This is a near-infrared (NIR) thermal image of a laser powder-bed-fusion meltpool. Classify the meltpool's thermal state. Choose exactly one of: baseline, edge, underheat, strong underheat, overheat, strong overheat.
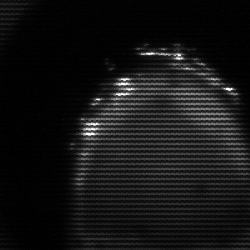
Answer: edge